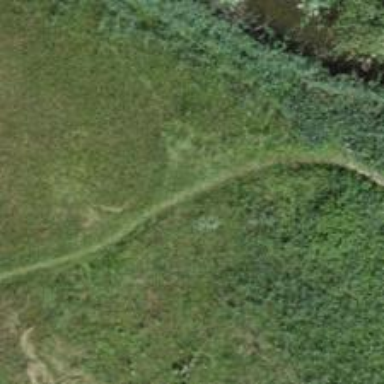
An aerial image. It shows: Grassy path.